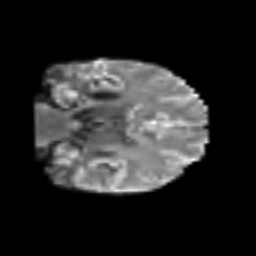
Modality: T2w
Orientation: coronal
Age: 53
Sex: male
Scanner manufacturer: siemens
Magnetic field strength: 3 T
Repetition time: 6.1 s
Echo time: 0.101 s